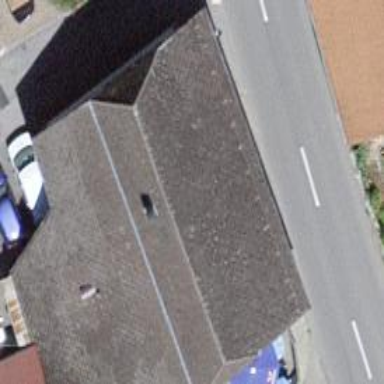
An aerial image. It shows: Restaurant.